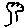
Label: tree